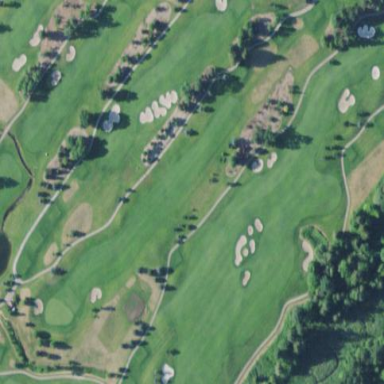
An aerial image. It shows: Area of rough grass used for golf.